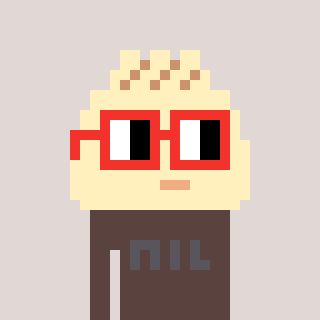
a pixel art character with square red glasses, a porkbao-shaped head and a darkbrown-colored body on a warm background